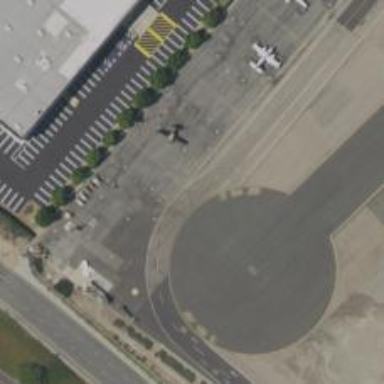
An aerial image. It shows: View of taxiway at the airport.